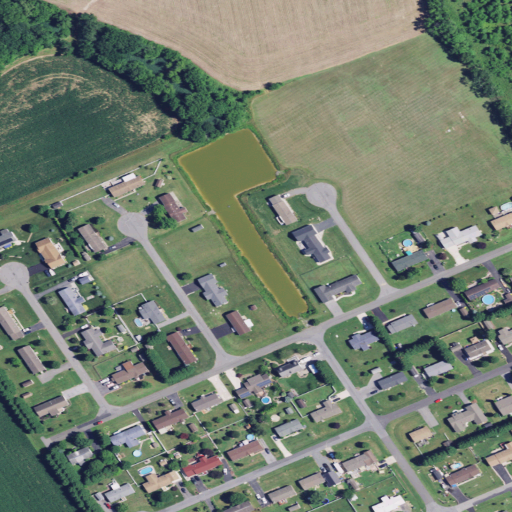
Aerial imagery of cape in Delaware named Broadkill Neck containing cultivated crops, low intensity development, open development, medium intensity development, and woody wetlands